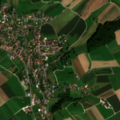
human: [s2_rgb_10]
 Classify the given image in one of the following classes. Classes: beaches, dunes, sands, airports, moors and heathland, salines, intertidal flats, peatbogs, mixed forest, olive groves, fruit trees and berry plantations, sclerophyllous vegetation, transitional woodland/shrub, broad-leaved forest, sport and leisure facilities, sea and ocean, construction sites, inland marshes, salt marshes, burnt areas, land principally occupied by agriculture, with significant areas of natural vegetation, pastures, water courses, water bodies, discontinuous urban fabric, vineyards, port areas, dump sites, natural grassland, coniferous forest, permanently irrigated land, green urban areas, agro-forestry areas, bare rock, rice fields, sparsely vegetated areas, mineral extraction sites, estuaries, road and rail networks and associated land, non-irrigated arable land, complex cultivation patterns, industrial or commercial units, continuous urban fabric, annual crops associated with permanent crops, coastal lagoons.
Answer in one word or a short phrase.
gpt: discontinuous urban fabric, non-irrigated arable land, mixed forest